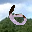
Label: 6